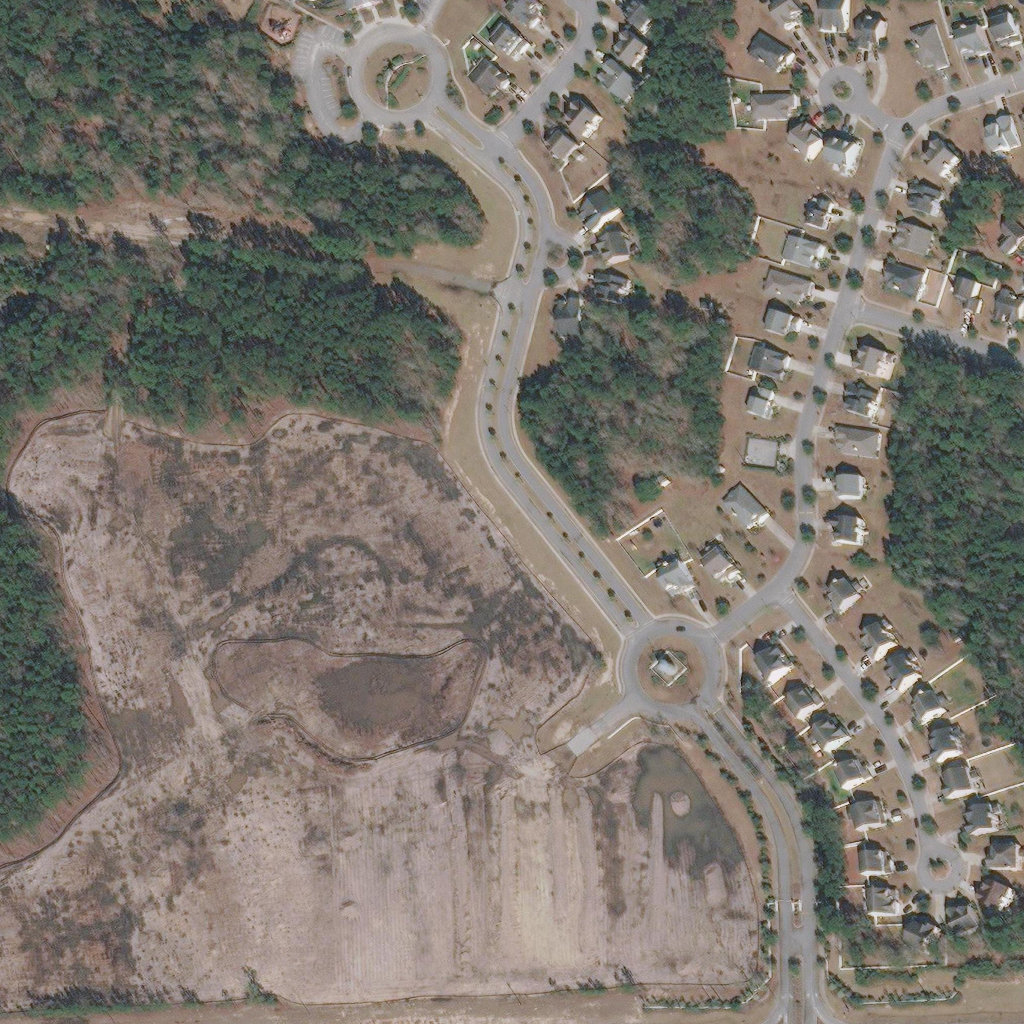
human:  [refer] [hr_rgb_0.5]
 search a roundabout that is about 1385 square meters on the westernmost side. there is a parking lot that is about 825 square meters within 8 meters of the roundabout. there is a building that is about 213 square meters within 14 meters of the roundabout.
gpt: <box>[[33, 2, 43, 12, 0]]</box>